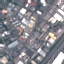
Land use / land cover: Industrial